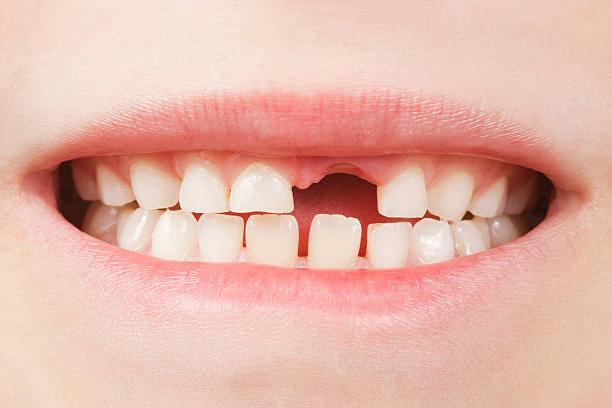
Condition: hypodontia